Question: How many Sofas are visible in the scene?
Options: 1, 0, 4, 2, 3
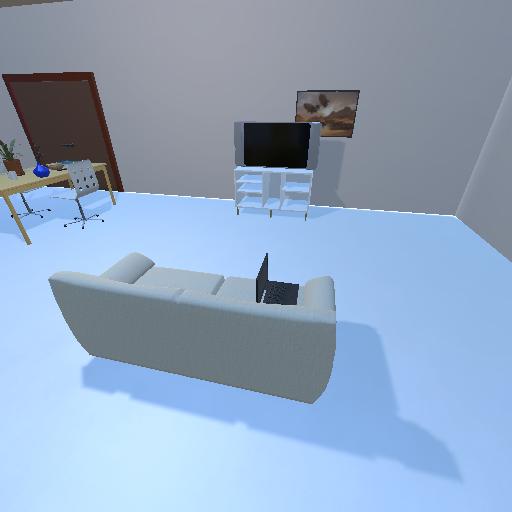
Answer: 1